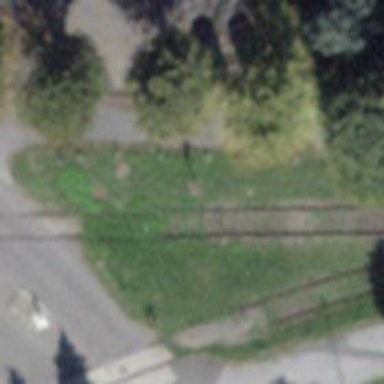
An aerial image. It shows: Railway switch.